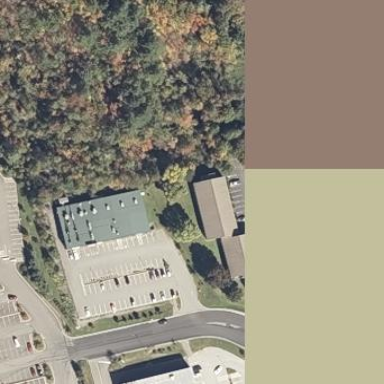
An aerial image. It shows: Motel building.